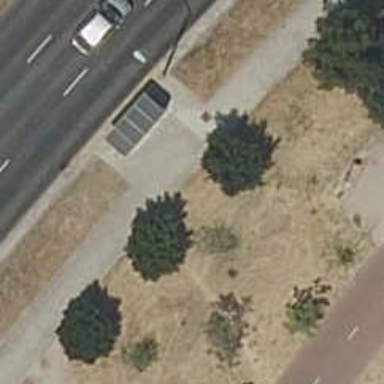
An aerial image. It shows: Bus stop with sheltered platform for public transport.